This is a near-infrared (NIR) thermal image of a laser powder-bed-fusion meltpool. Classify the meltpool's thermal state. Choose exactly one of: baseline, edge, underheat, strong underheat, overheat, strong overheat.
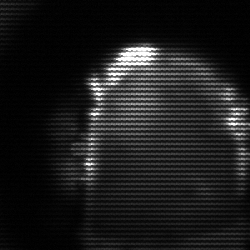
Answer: baseline